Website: slack
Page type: billing-address
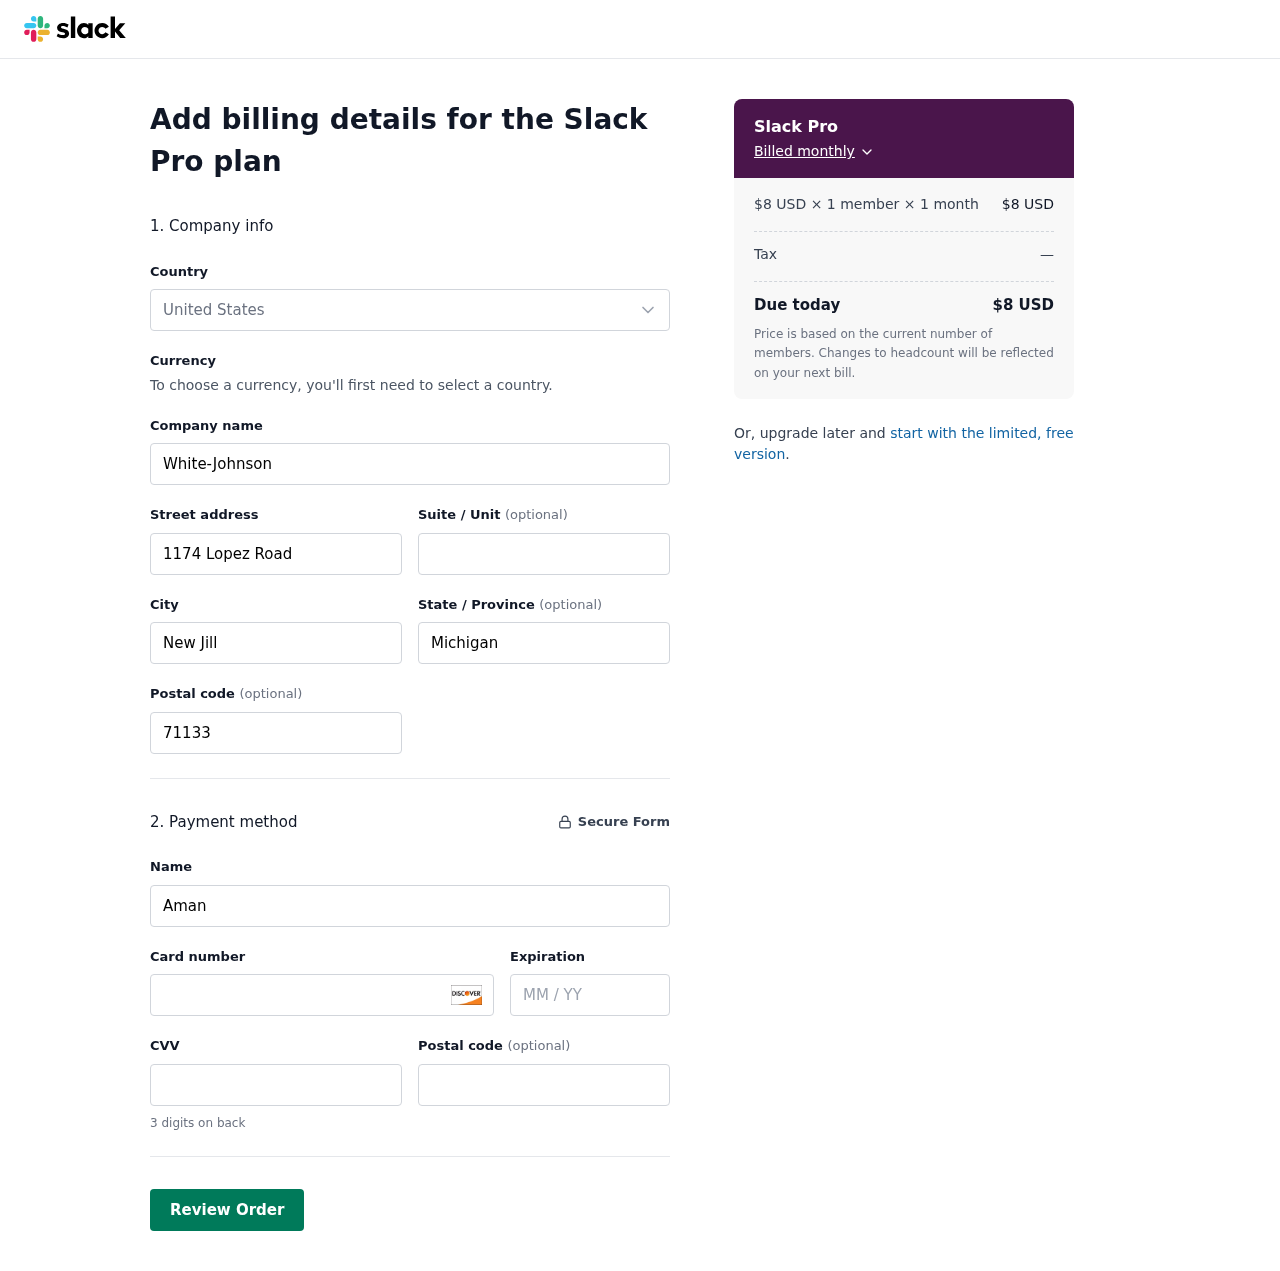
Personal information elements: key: PII_CARD_CVV
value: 952
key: PII_CARD_EXPIRY
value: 03/29
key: PII_CARD_NUMBER
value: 6526 7494 2221 6600
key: PII_CITY
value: New Jill
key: PII_COMPANY
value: White-Johnson
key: PII_COUNTRY
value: United States
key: PII_FULLNAME
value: Amanda Anderson
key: PII_POSTCODE
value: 71133
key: PII_STATE
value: Michigan
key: PII_STREET
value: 1174 Lopez Road
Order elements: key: ORDER_PLAN_PRICE
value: $8 USD
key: ORDER_NUM_MEMBERS
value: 1 member
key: ORDER_NUM_MONTHS
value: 1 month
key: ORDER_SUBTOTAL
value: $8 USD
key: ORDER_TAX
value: —
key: ORDER_TOTAL
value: $8 USD